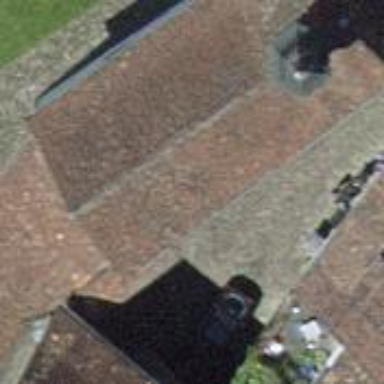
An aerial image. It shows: Historic chapel building with church significance.